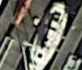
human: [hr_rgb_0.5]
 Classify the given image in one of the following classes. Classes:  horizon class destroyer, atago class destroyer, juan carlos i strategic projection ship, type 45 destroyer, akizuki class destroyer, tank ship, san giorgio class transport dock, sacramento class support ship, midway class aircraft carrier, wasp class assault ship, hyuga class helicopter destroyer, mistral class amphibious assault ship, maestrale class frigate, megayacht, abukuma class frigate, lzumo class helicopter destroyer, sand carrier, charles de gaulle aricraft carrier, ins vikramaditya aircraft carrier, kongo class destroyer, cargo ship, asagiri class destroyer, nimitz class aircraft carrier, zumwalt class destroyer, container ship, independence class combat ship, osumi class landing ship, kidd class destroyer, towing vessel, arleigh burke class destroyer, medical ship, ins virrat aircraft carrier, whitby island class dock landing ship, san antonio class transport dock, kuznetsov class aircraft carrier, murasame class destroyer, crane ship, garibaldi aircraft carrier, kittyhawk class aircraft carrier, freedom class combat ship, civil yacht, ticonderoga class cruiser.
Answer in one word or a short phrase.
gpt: Civil yacht